高三 · 度量几何学
$\int_{-1}^{1} \sqrt{1-x^{2}} d x=$
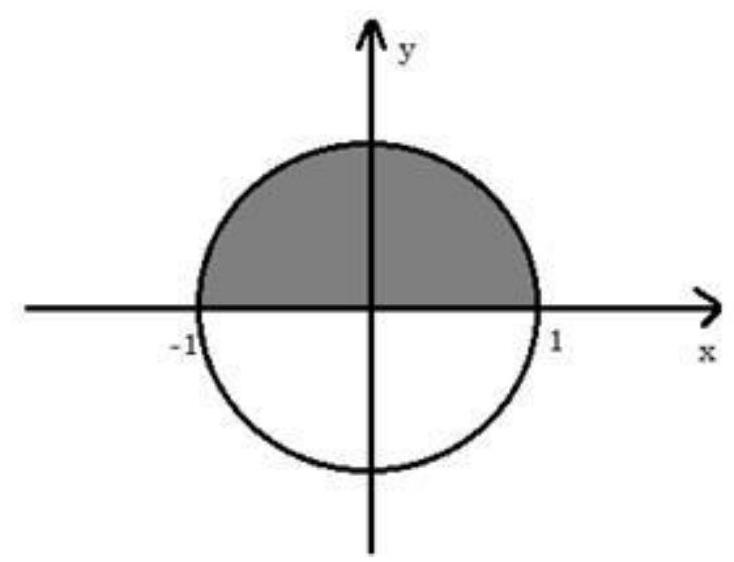
答案: $\frac{\pi}{2}$

【解析】 令 $y=\sqrt{1-x^{2}}$,

则 $x^{2}+y^{2}=1(y \geq 0)$,

画出图象如下图:

所以定积分值为 $\int_{-1}^{1} \sqrt{1-x^{2}} d x=\frac{1}{2} \times \pi \times 1^{2}=\frac{\pi}{2}$.

【分析】根据定积分意义,画出几何图形,根据积分上限和下限即可求得其面积,即为积分值.

14.答案: 1

【解析】 由微积分基本定理可得: $\int_{2}^{0}(3 x+k) d x=\left(x^{3}+k x\right)_{0}^{2}=8+2 k=10, \therefore \mathrm{k}=1$,故答案为: 1 .

【分析】先求出被积函数，然后利用微积分基本定理求解即可.
解析: 答案: $\frac{\pi}{2}$

【解析】 令 $y=\sqrt{1-x^{2}}$,

则 $x^{2}+y^{2}=1(y \geq 0)$,

画出图象如下图:

所以定积分值为 $\int_{-1}^{1} \sqrt{1-x^{2}} d x=\frac{1}{2} \times \pi \times 1^{2}=\frac{\pi}{2}$.

【分析】根据定积分意义,画出几何图形,根据积分上限和下限即可求得其面积,即为积分值.

14.答案: 1

【解析】 由微积分基本定理可得: $\int_{2}^{0}(3 x+k) d x=\left(x^{3}+k x\right)_{0}^{2}=8+2 k=10, \therefore \mathrm{k}=1$,故答案为: 1 .

【分析】先求出被积函数，然后利用微积分基本定理求解即可.